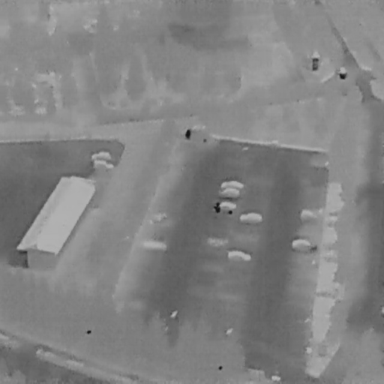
There are nine Cars in the infrared image.